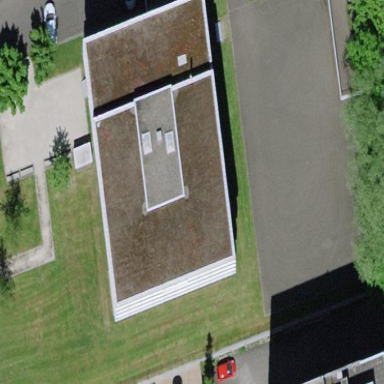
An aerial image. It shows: School building.